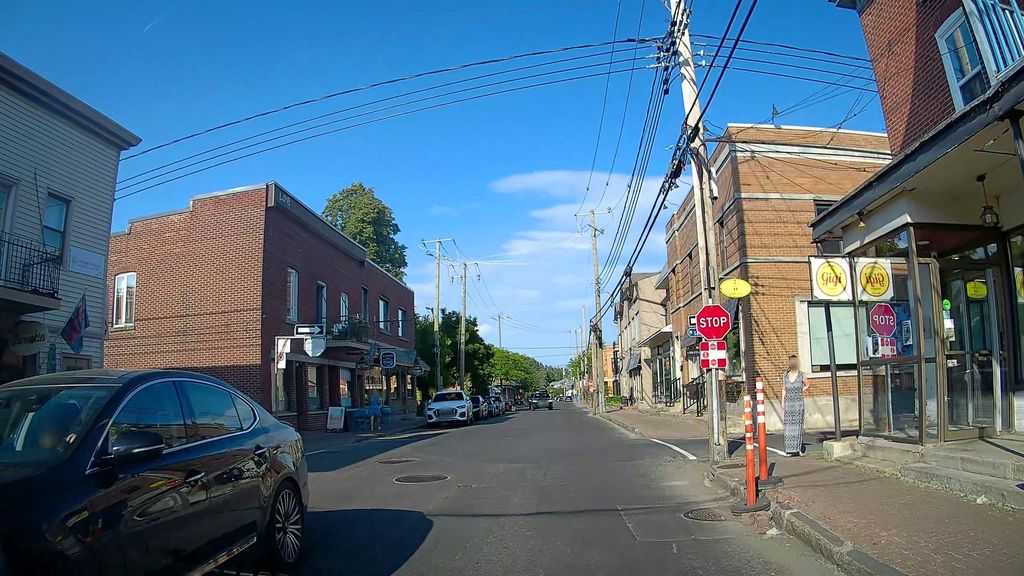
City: montreal